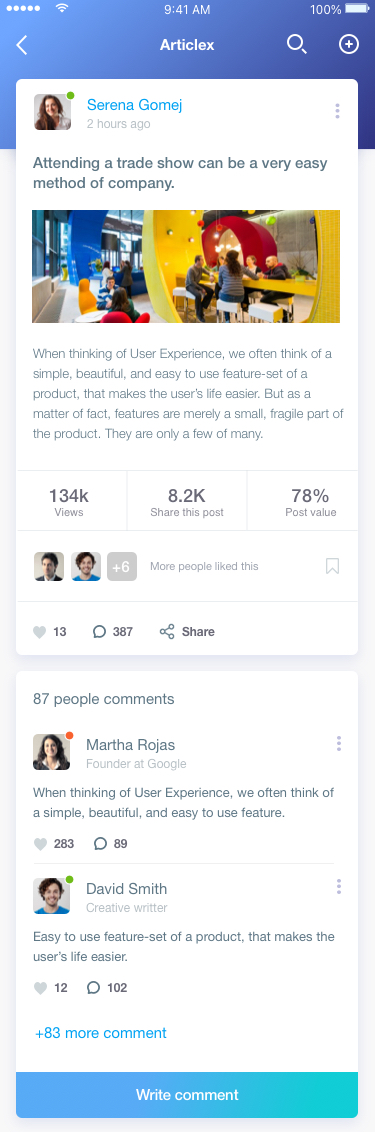
Text in this UI design:
Articlex
Attending a trade show can be a very easy method of company.
When thinking of User Experience, we often think of a simple, beautiful, and easy to use feature-set of a product, that makes the user’s life easier. But as a matter of fact, features are merely a small, fragile part of the product. They are only a few of many.
13
387
Share
134k
Views
78%
Post value
8.2K
Share this post
More people liked this
+6
Serena Gomej
2 hours ago
Write comment
87 people comments
+83 more comment
Martha Rojas
Founder at Google
When thinking of User Experience, we often think of a simple, beautiful, and easy to use feature.
283
89
David Smith
Creative writter
Easy to use feature-set of a product, that makes the user’s life easier.
12
102